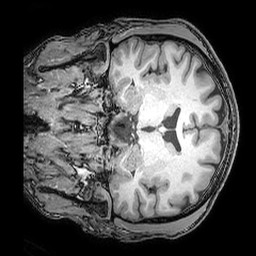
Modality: T1w
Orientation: coronal
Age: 29
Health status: ill
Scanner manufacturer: philips
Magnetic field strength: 3 T
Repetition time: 0.007 s
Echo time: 0.0035 s